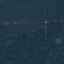
Label: Forest